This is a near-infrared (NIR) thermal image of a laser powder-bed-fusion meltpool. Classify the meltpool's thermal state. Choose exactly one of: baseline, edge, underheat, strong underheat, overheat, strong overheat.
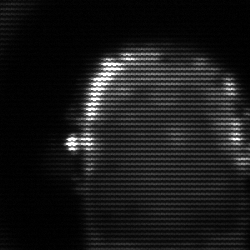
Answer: baseline